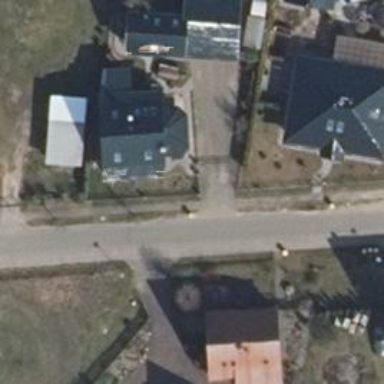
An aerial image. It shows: Residential road with asphalt surface. Sidewalk is present on the left side.